Field crop: maize
Growth stage: 2
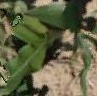
Species: maize